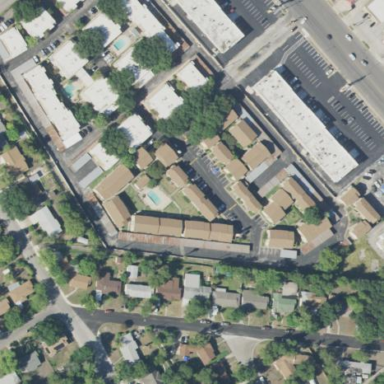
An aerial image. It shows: Residential area with apartments.